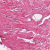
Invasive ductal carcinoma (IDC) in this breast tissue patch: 0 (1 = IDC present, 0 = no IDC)